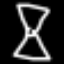
Label: hourglass